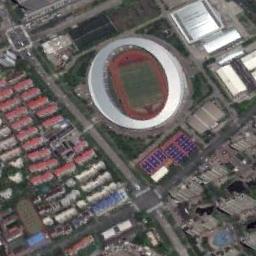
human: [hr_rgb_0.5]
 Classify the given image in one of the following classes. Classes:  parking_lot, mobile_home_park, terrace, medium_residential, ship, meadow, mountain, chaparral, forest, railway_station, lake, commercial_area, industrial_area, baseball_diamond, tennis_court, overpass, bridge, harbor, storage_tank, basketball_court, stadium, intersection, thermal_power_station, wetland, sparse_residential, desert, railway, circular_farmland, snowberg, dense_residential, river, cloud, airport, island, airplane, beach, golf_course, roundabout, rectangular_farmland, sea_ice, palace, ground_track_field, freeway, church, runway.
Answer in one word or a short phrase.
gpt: stadium